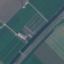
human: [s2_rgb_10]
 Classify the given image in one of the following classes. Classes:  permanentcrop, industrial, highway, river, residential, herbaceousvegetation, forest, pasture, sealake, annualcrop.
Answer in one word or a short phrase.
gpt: Highway